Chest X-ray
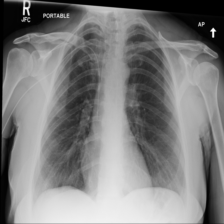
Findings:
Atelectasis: negative
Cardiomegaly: negative
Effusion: negative
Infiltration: negative
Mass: negative
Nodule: negative
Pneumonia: negative
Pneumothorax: negative
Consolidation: negative
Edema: negative
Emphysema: negative
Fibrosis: negative
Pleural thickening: negative
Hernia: negative